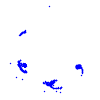
Particle: proton